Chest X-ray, AP view. Patient: 64 years old, sex F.
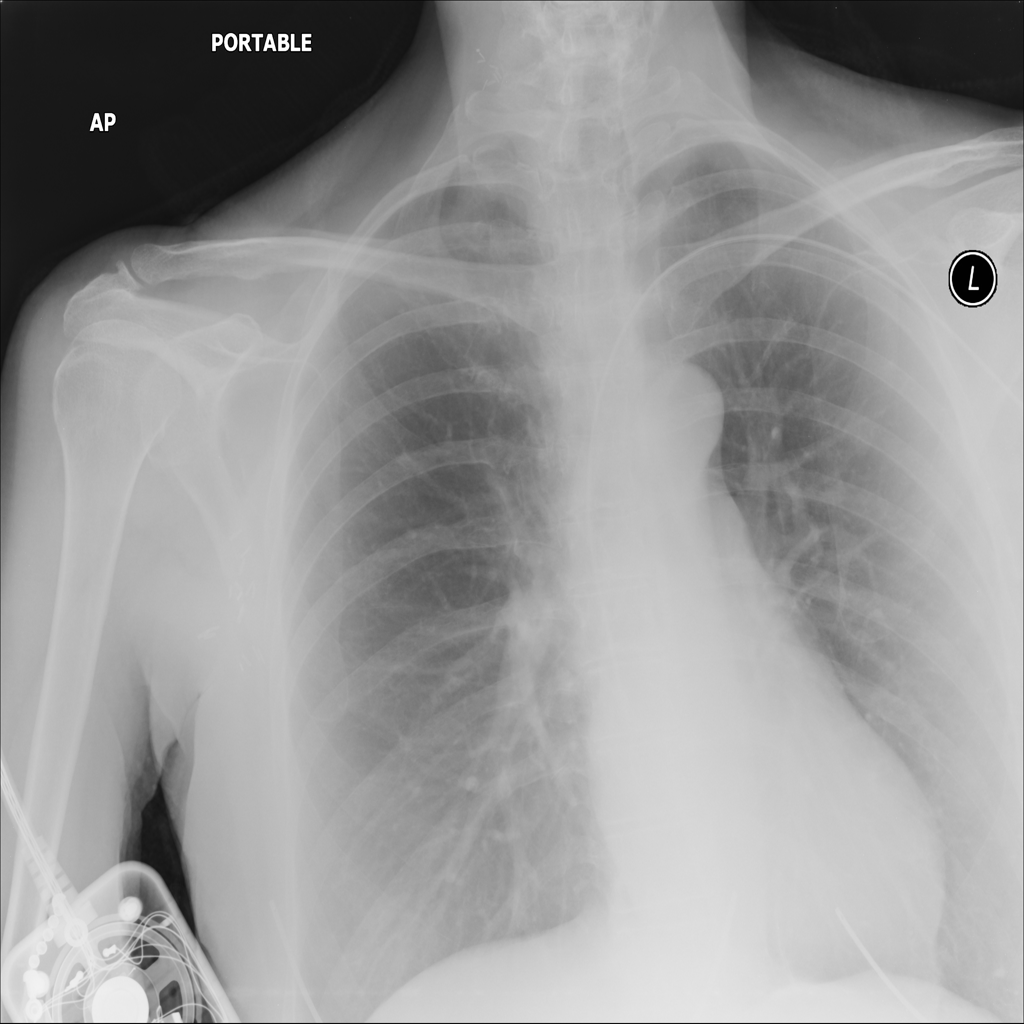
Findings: No Finding